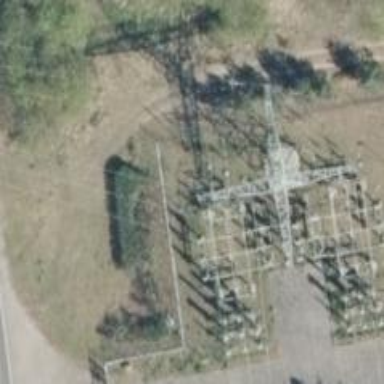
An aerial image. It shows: Three cables of power line.